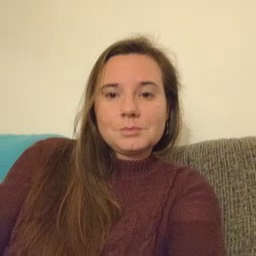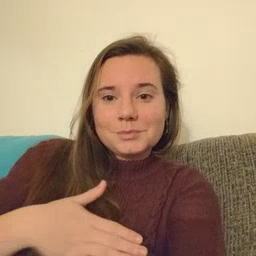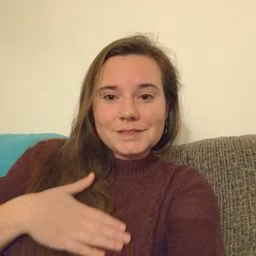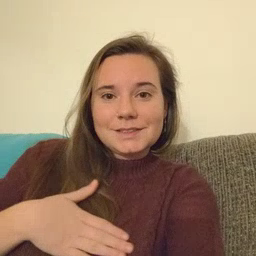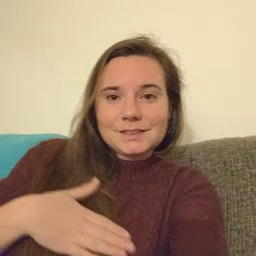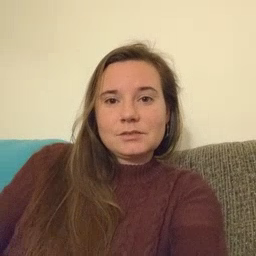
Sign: please